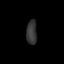
Tissue: lung
Cell type: Endothelial cells
Senescence score: 0.6404
Nuclear area (px): 245
Mean DAPI intensity: 54.78